Question: I could need some help on designing my models and their relationships.
# Short overview
- - - - -
Each Tag can be used in multiple instances of Book .
Each Aspect can be used in multiple instances of Tag .
Here is a descriptive image:

(wow, these are big ones)
## "Why do you need that extra table BookAspect?" you might ask?
That's the main problem here. I want to model this in Django and this is what i got so far:
'''
class Book(models.Model):
title = models.CharField(max_length=100, unique=True)
tags = ManyToManyField(Tag)
# the following line is a workaround...
aspects = models.ManyToManyField(Aspect, through='BookAspect')
class Tag(models.Model):
name = models.CharField(max_length=100)
aspects = models.ManyToManyField(Aspect)
class Aspect(models.Model):
name = models.CharField(max_length=100)
# this class is a workaround ...
class BookAspect(models.Model):
book = models.ForeignKey(Book)
aspect = models.ForeignKey(Aspect)
# this is from django-ratings
rating = RatingField(range=5, can_change_vote=True, allow_delete=True, blank=True)
class Meta:
unique_together = ('book', 'aspect',)
'''
In addition to the models, i created a 'm2m_changed' signal listener for 'action="post_add"':
'''
@receiver(m2m_changed, sender=Book.tags.through)
def m2m_changed_book(sender, instance, action, reverse, pk_set, **kwargs):
if action is not 'post_add' or reverse:
return
# iterate through all newly created tags to manually add
# the aspects from each tag to the BookAspect table
for tag_id in pk_set:
aspects = Tag.objects.get(pk=tag_id).aspects.all()
# this is annoying, i have to manually set the relations...
for aspect in aspects:
bookAspect = BookAspect(book=instance, aspect=aspect)
bookAspect.save()
'''
Although that should work, i would need additional logic to deal with removed tags.
But the real annoying thing is that i have to manually add the per-book-aspect-relations so that i can store user ratings. Naturally i need different ratings for the same aspect of different books.
# Questions
## 1. Is this the right way to do it, am i missing something or isn't it that complicated as i think?
## 2. Is it possible to "automate" the Book-Aspect relation so that i don't have to manually update the relations?
## 3. How can i model it in Django?
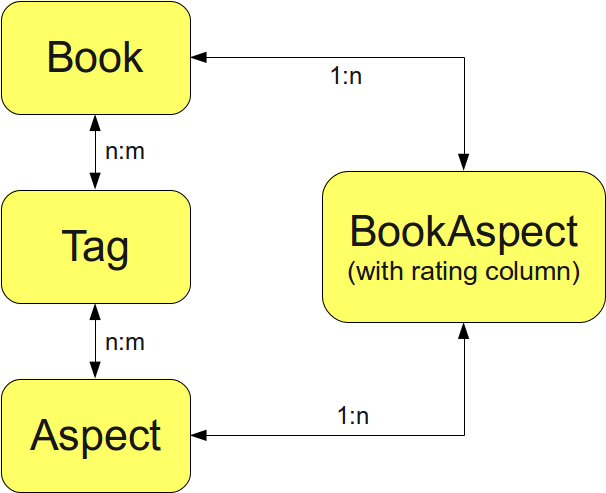
Answer: - - - I would change:'''
class Book(models.Model):
title = models.CharField(max_length=100, unique=True)
tags = ManyToManyField(Tag)
'''
Since the 'aspects' field has nothing to do in the 'Book' class.
I have no idea of why you wrote 'BookAspect'. About user ratings, you can do:
'''
class BookRating(models.Model):
book = models.ForeignKey(Book)
aspect = models.ForeignKey(Aspect)
rating = models.RatingField()
# Method to rate a book and check the aspect belong to one of the book's tags
def rate(book, aspect):
# check the aspect is related to a tag which is also related to the book
# if so, save a new rating entry
# You can also override the save() method to check the aspect is valid for the book
'''